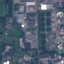
Land use / land cover: Industrial